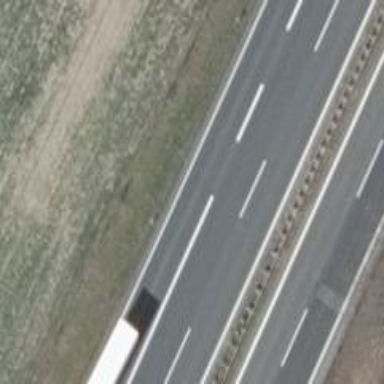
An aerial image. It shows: Asphalt motorway.